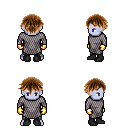
a pixel art fantasy rpg character, male body template, dark elf, purple skin, chain mail, teal pants, brown short bangs hairstyle, gold gloves, black shoes, four views (front, back, left, right), 2x2 character sprite sheet, small pixel art, hard edges, no anti-aliasing